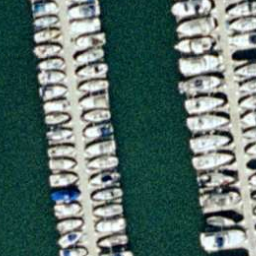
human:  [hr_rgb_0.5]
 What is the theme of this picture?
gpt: harbor

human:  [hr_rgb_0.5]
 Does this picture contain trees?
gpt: no

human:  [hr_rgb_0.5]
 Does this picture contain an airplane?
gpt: no

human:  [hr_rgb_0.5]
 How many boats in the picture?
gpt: about fifty

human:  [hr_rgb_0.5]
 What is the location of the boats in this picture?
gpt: middle and right